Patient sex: M
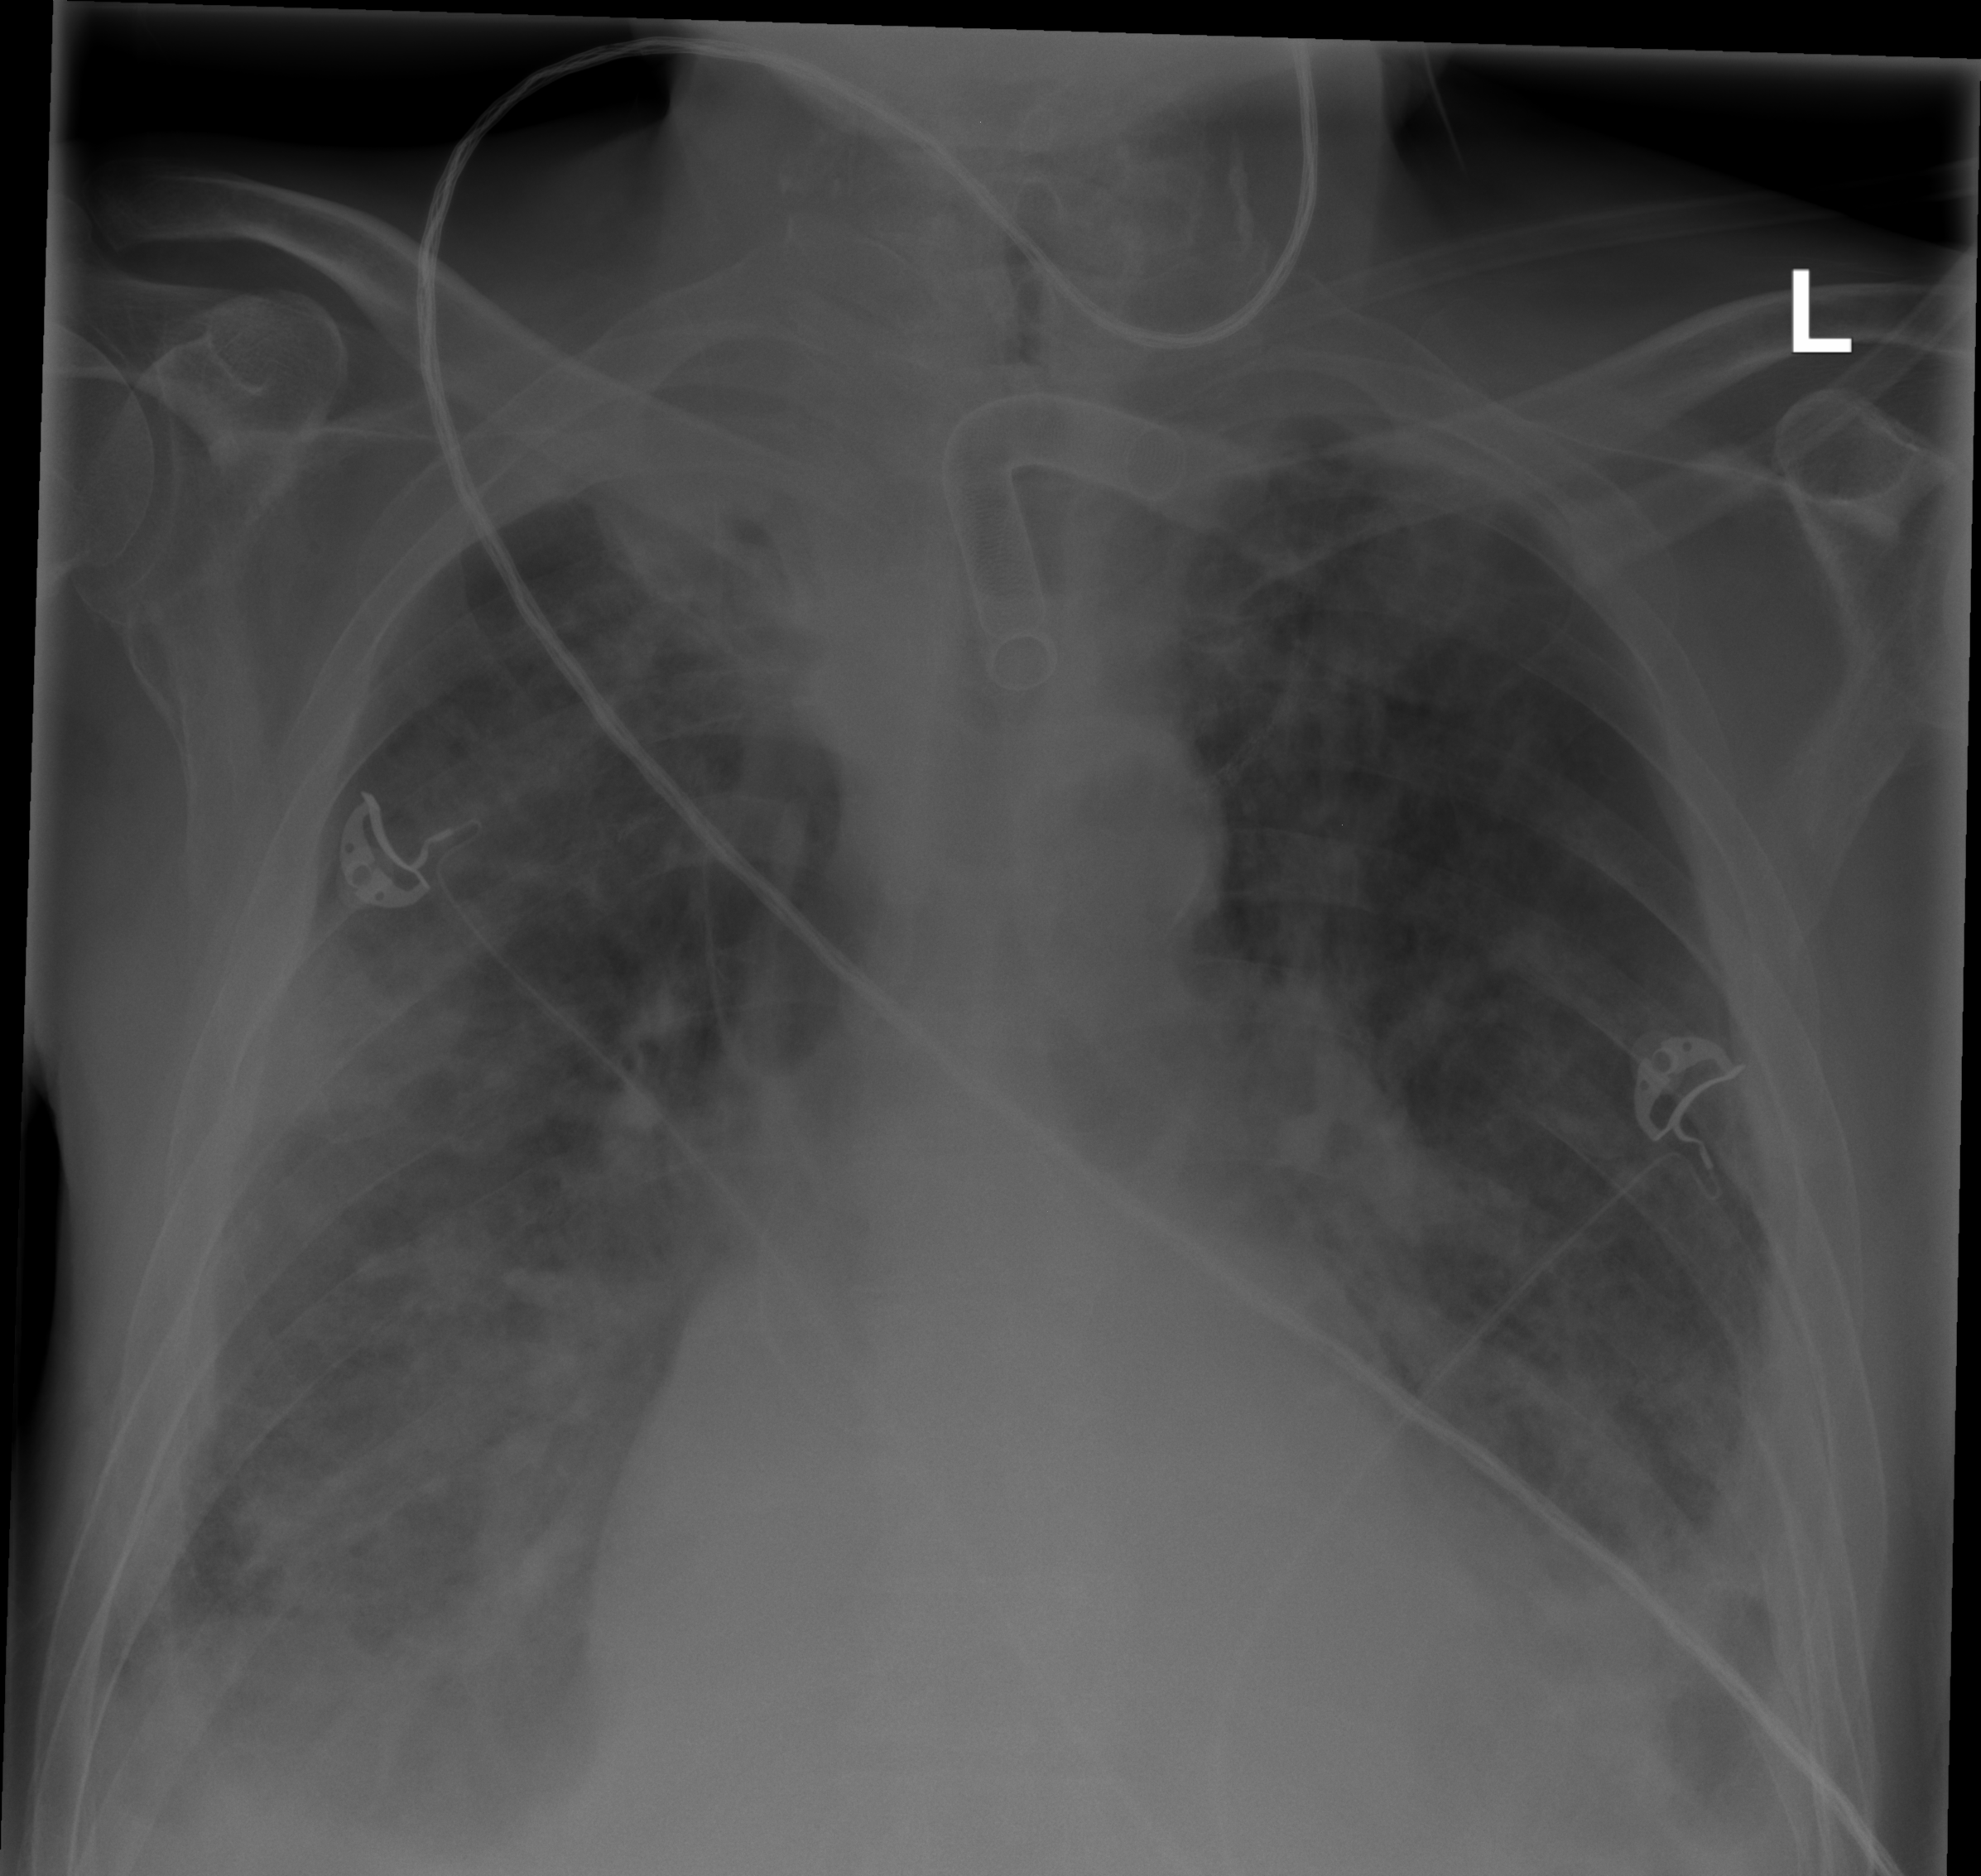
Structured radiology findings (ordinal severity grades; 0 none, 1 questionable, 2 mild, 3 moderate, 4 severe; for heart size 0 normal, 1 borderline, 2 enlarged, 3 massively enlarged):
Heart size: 2
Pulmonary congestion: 2
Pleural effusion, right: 2
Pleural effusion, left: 2
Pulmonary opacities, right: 3
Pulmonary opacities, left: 3
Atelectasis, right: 2
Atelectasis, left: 2